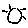
Label: sun